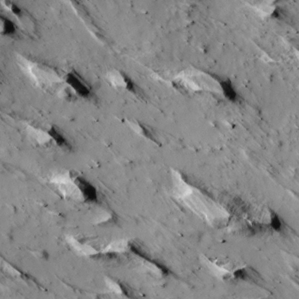
Label: non_frost